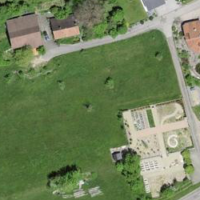
EUNIS habitat code: 25
Species observed at this site:
Lysimachia nemorum
Geum rivale
Convallaria majalis
Euphorbia cyparissias
Silene dioica